Field crop: maize
Growth stage: 2
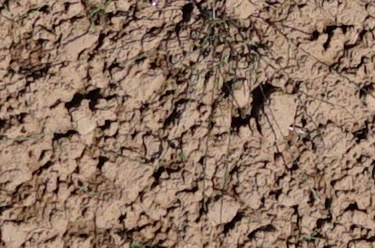
Species: lolium